Question: Just a basic question: If I have several dozen EditText fields that are part of a ListAdapter, how can the individual EditText fields know to which row they belong?
Currently I am using TextWatcher to listen for text input. I have tried extending TextWatcher so that I can pass in the position of the EditText to TextWatcher's constructor.
However, when the soft keyboard pops up, the positions that correspond to the various EditText fields shuffle.
How can I track the EditText fields to their proper position?
I am using a GridView to lay things out. The layout of each item is an ImageView with a TextView and EditText field below it.
The text for each EditText is held in a global String array called strings. It is initially empty, and is updated by my TextWatcher class.
'''
public void initList()
{
ArrayAdapter<String> listAdapter = new ArrayAdapter<String>(this, R.layout.shape, strings)
{
@Override
public View getView(final int position, View convertView, ViewGroup parent) {
if (convertView == null) {
convertView = LayoutInflater.from(getContext()).inflate(R.layout.shape, null);
}
final String theData = getItem(position);
final EditText editText = (EditText) convertView.findViewById(R.id.shape_edittext);
editText.setText(theData);
editText.addTextChangedListener(
new MyTextWatcher(position, editText)
);
ImageView image = (ImageView) convertView.findViewById(R.id.shape_image);
image.setBackgroundResource(images[position]);
TextView text = (TextView) convertView.findViewById(R.id.shape_text);
if (gameType == SHAPES_ABSTRACT)
text.setText("Seq:");
else
text.setVisibility(View.GONE);
return convertView;
}
@Override
public String getItem(int position) { return strings[position]; }
};
grid.setAdapter(listAdapter);
}
private class MyTextWatcher implements TextWatcher {
private int index;
private EditText edittext;
public MyTextWatcher(int index, EditText edittext) {
this.index = index;
this.edittext = edittext;
}
public void beforeTextChanged(CharSequence s, int start, int count, int after) {}
public void onTextChanged(CharSequence s, int start, int before, int count) {}
public void afterTextChanged(Editable s) { strings[index] = s.toString(); }
public void setIndex(int newindex) { index = newindex; }
}
'''
When I click into the first EditText (see picture), the EditText shifts to the one under the smiley face.

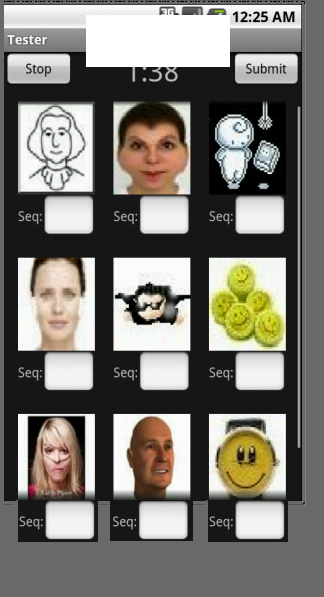
Answer: Not taking into account if this is a good UI design, here's how you'd do it:
'''
public class TestList
{
public void blah()
{
ArrayAdapter<DataBucket> listAdapter = new ArrayAdapter<DataBucket>()
{
@Override
public View getView(int position, View convertView, ViewGroup parent)
{
if (convertView == null)
{
convertView = LayoutInflater.from(getContext()).inflate(R.layout.testlayout, null);
}
final DataBucket dataBucket = getItem(position);
final EditText editText = (EditText) convertView.findViewById(R.id.theText);
editText.setText(dataBucket.getSomeData());
editText.addTextChangedListener(new TextWatcher()
{
public void beforeTextChanged(CharSequence charSequence, int i, int i1, int i2)
{
}
public void onTextChanged(CharSequence charSequence, int i, int i1, int i2)
{
}
public void afterTextChanged(Editable editable)
{
dataBucket.setSomeData(editable.toString());
}
});
return convertView;
}
};
}
public static class DataBucket
{
private String someData;
public String getSomeData()
{
return someData;
}
public void setSomeData(String someData)
{
this.someData = someData;
}
}
}
'''
'DataBucket' is a placeholder. You need to use whatever class you created to store the data that gets put into and edited in the edit text. The TextWatcher will have a reference to the data object referenced. As you scroll, the edit text boxes should get updated with current data, and text changes should be saved. You want to track which objects were changed by the user to make data/network updates more efficient.
To use an int position rather than directly referencing the object:
'''
ArrayAdapter<DataBucket> listAdapter = new ArrayAdapter<DataBucket>()
{
@Override
public View getView(final int position, View convertView, ViewGroup parent)
{
if (convertView == null)
{
convertView = LayoutInflater.from(getContext()).inflate(R.layout.testlayout, null);
}
final DataBucket dataBucket = getItem(position);
final EditText editText = (EditText) convertView.findViewById(R.id.theText);
editText.setText(dataBucket.getSomeData());
editText.addTextChangedListener(new TextWatcher()
{
public void beforeTextChanged(CharSequence charSequence, int i, int i1, int i2)
{
}
public void onTextChanged(CharSequence charSequence, int i, int i1, int i2)
{
}
public void afterTextChanged(Editable editable)
{
getItem(position).setSomeData(editable.toString());
}
});
return convertView;
}
};
'''
I feel compelled to say for posterity, I wouldn't actually code it this way. I'd guess you want a little more structured data than a String array, and you're maintaining the String array outside, as well as an ArrayAdapter, so its sort of a weird parallel situation. However, this will work fine.
I have my data in a single String array rather than a multi-dimensional array. The reason is because the data model backing the GridView is just a simple list. That may be counterintuitive, but that's the way it is. GridView should do the layout itself, and if left to its own devices, will populate the row with variable numbers of cells, depending on how much data you have and how wide your screen is (AFAIK).
Enough chat. The code:
'''
public class TestList extends Activity
{
private String[] guess;
//Other methods in here, onCreate, etc
//Call me from somewhere else. Probably onCreate.
public void initList()
{
ArrayAdapter<String> listAdapter = new ArrayAdapter<String>(this, /*some resourse id*/, guess)
{
@Override
public View getView(final int position, View convertView, ViewGroup parent)
{
if (convertView == null)
{
convertView = LayoutInflater.from(getContext()).inflate(R.layout.testlayout, null);
}
final String theData = getItem(position);
final EditText editText = (EditText) convertView.findViewById(R.id.theText);
editText.setText(theData);
editText.addTextChangedListener(
new MyTextWatcher(position)
);
return convertView;
}
};
gridView.setAdapter(listAdapter);
}
class MyTextWatcher extends TextWatcher {
private int position;
public MyTextWatcher(int position) {
this.position = position;
}
public void afterTextChanged(Editable s) {
guess[position] = s.toString();
}
// other methods are created, but empty
}
}
'''